Interaction volume radius: 10 \u00c5
Interaction volume height: 40 \u00c5
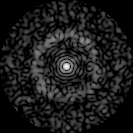
Disorder parameter: 0.8081